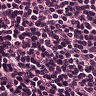
Metastatic tissue present: no